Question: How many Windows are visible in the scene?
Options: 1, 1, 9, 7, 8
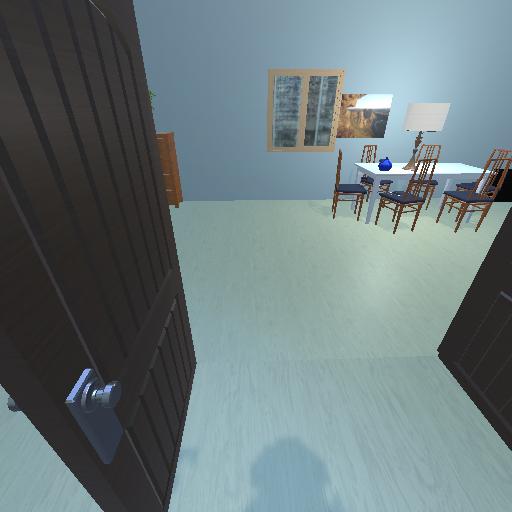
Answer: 1